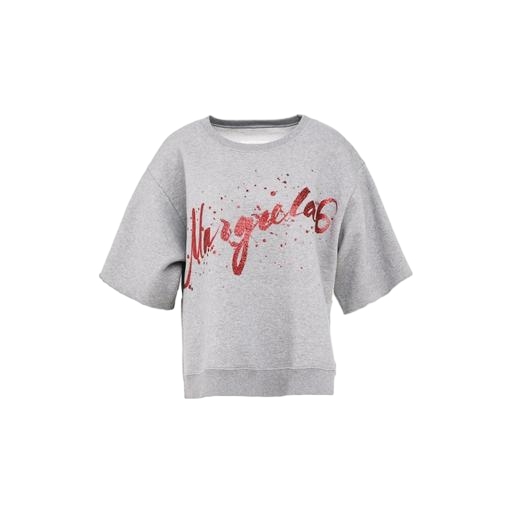
grace t-shirt, gray graphic tee, grey graphic tee, white background